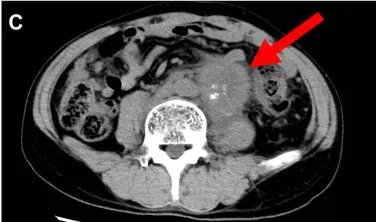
Imaging studies and the treatment time axis. Follow-up imaging of the abdominal mass.
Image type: radiology (ct)